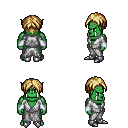
a pixel art fantasy rpg character, male body template, orc, green skin, white robe, teal pants, blonde parted hairstyle, white cloth bracers, metal boots, four views (front, back, left, right), 2x2 character sprite sheet, small pixel art, hard edges, no anti-aliasing